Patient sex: M
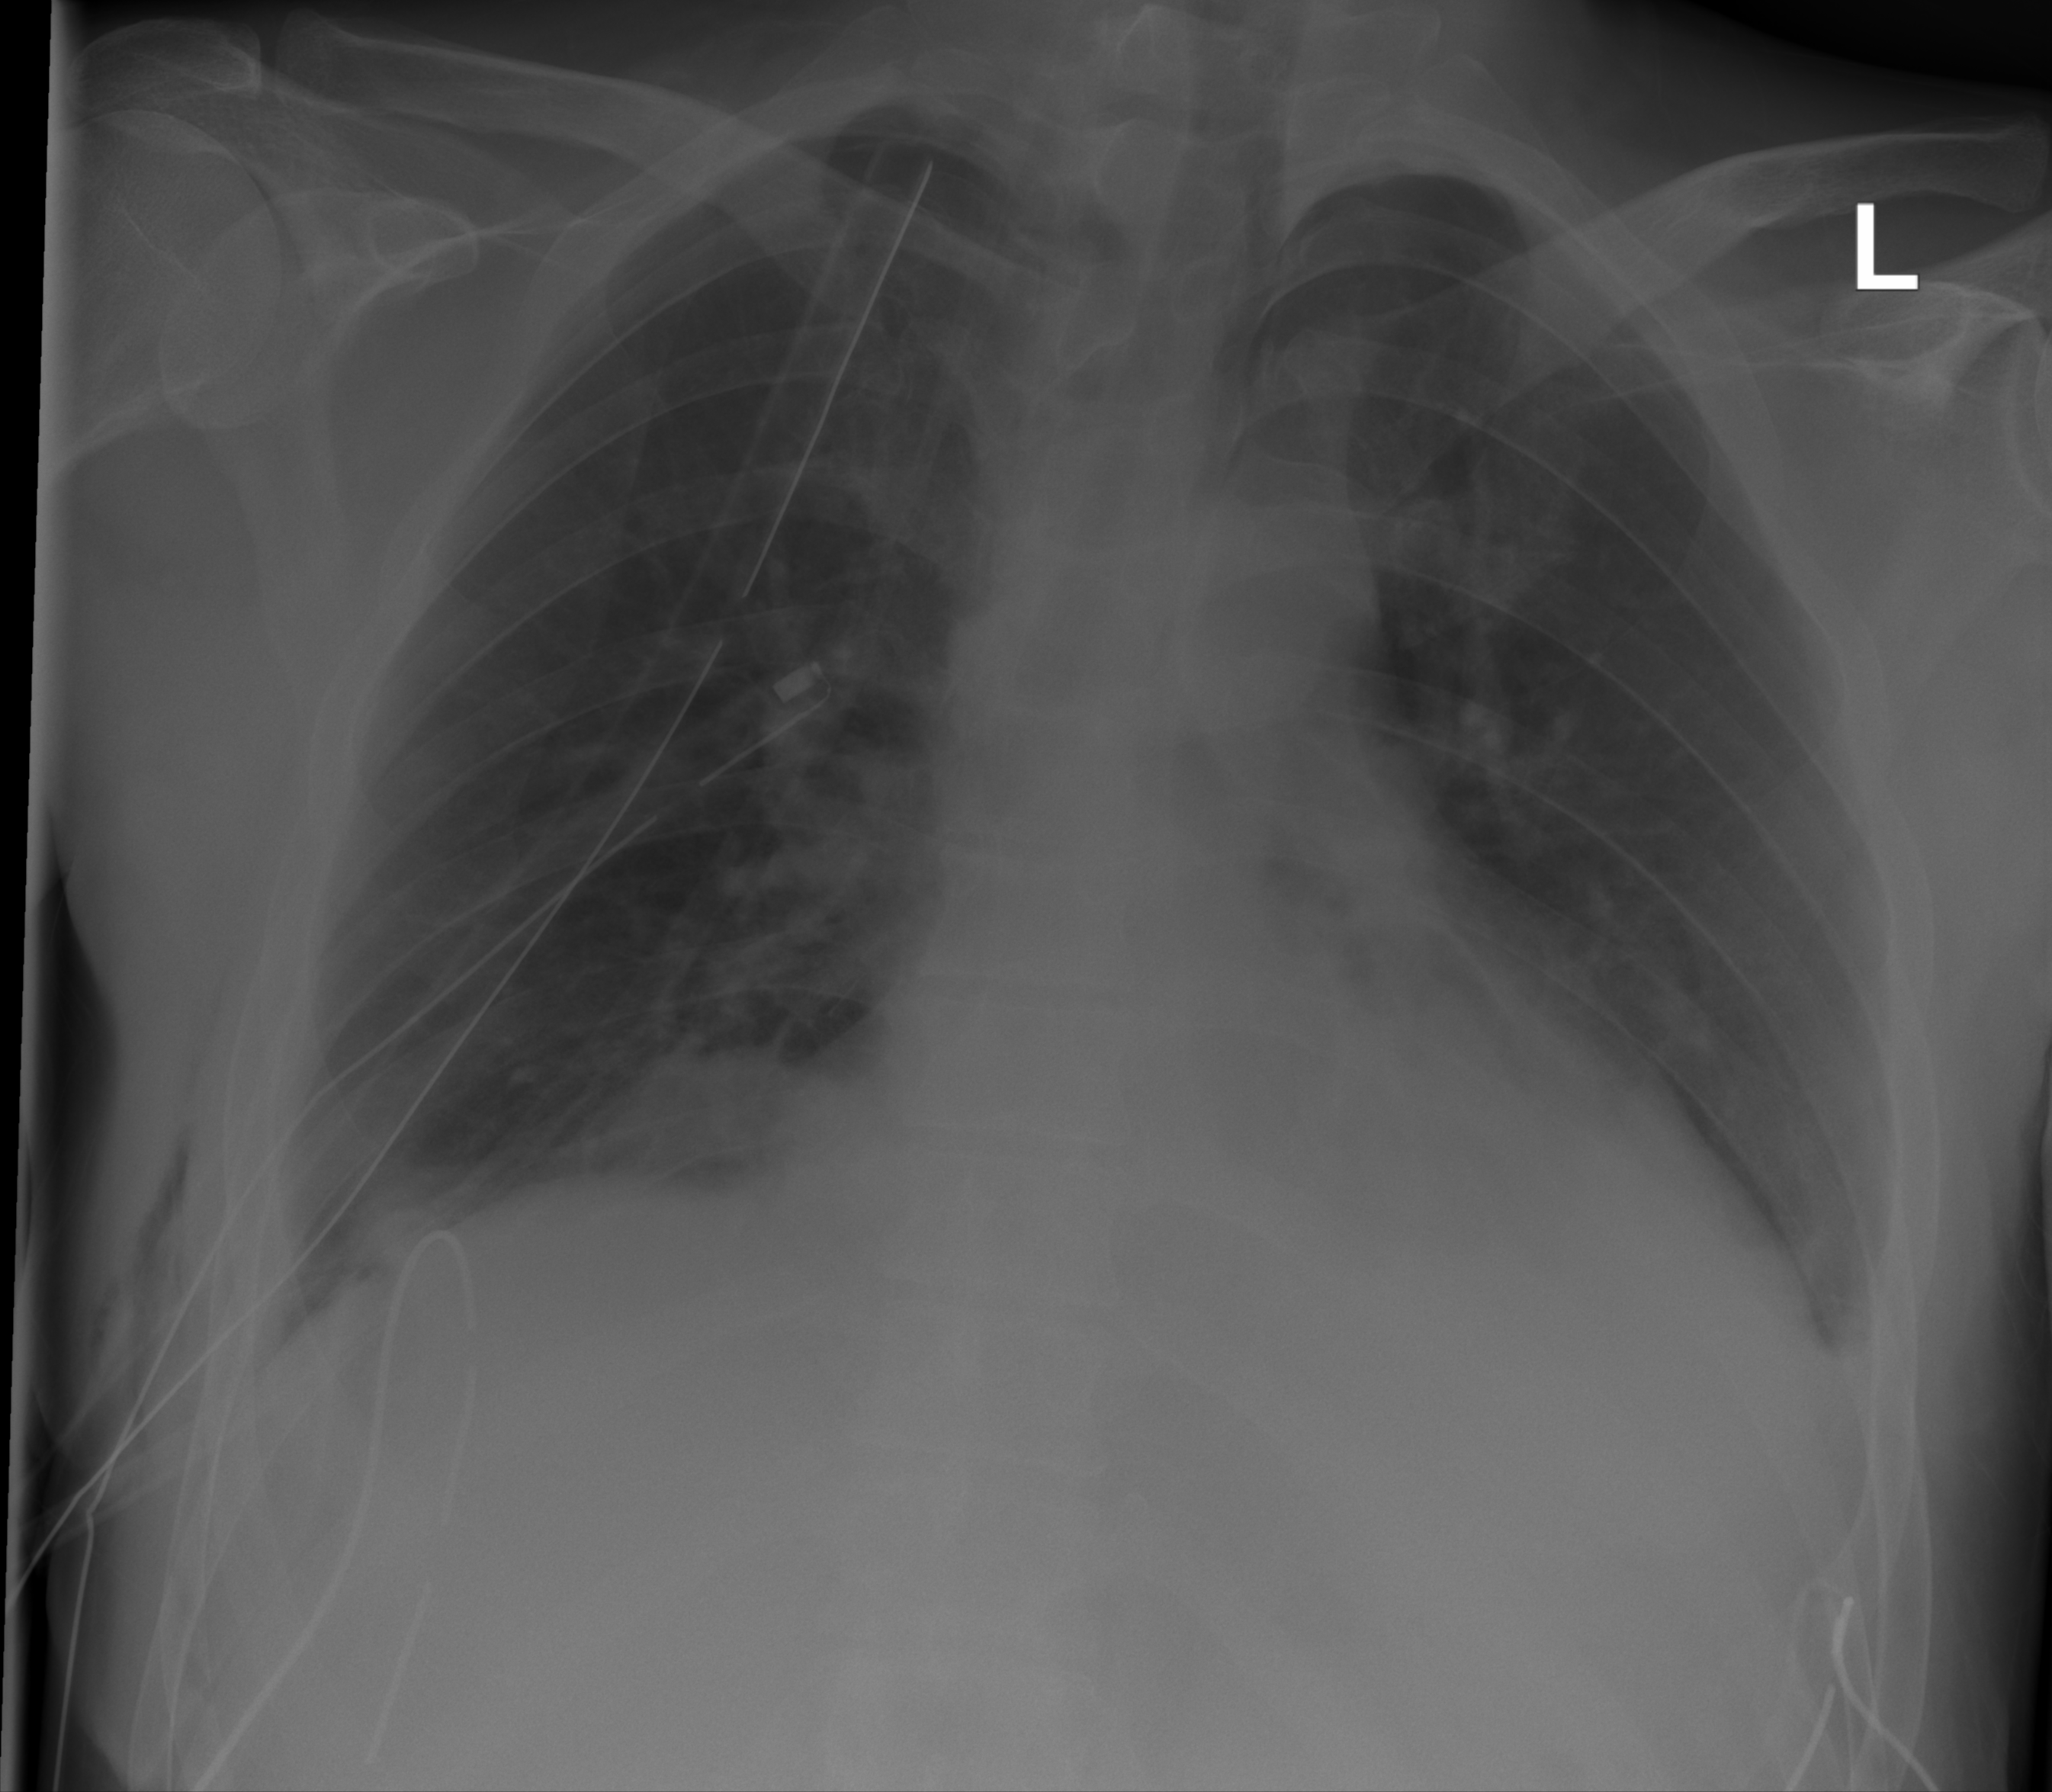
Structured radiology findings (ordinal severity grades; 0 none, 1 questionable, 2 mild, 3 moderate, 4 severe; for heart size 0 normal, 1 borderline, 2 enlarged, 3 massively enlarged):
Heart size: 0
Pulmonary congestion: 0
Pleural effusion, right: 1
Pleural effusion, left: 1
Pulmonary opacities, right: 0
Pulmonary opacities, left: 0
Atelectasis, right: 1
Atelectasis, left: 1